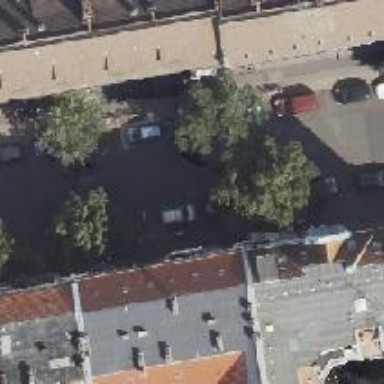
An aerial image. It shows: Bicycle parking located on the sidewalk.